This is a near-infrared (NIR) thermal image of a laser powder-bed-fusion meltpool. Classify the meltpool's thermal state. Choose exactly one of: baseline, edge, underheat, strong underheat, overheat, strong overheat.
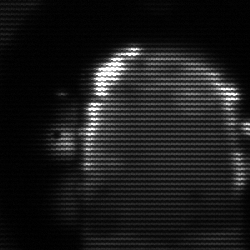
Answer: baseline